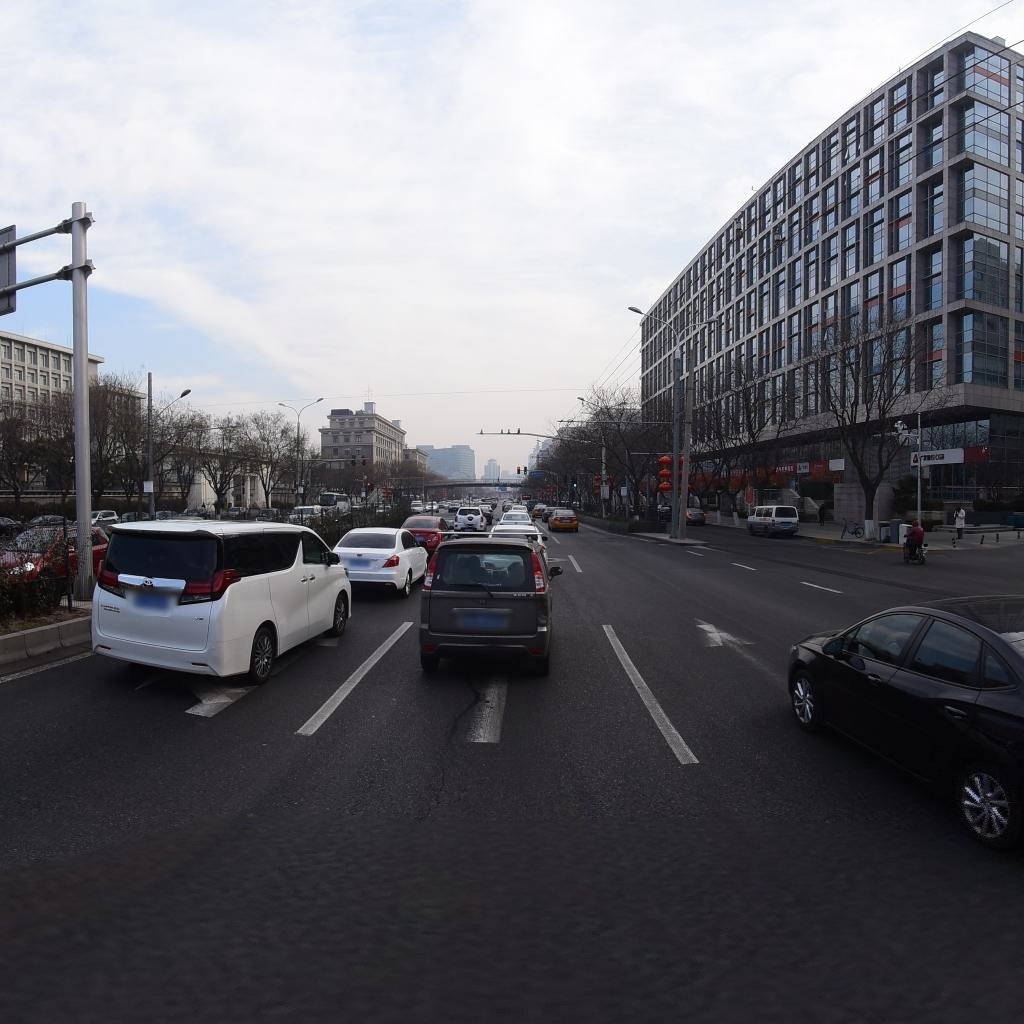
Region: Dongcheng
Road damage annotations: longitudinal crack, longitudinal patch